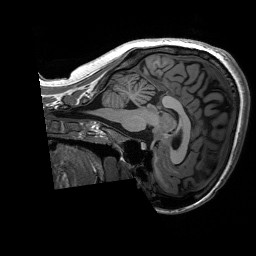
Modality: T1w
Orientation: sagittal
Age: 20
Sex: female
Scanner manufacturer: siemens
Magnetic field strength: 3 T
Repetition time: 2.53 s
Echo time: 0.00227 s